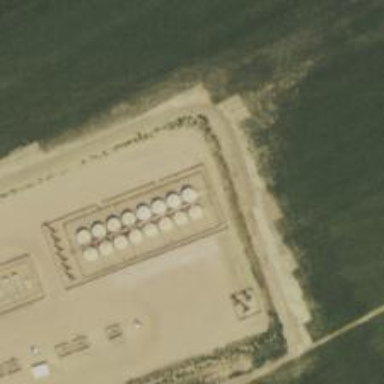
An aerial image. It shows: Storage tank with man-made structure.